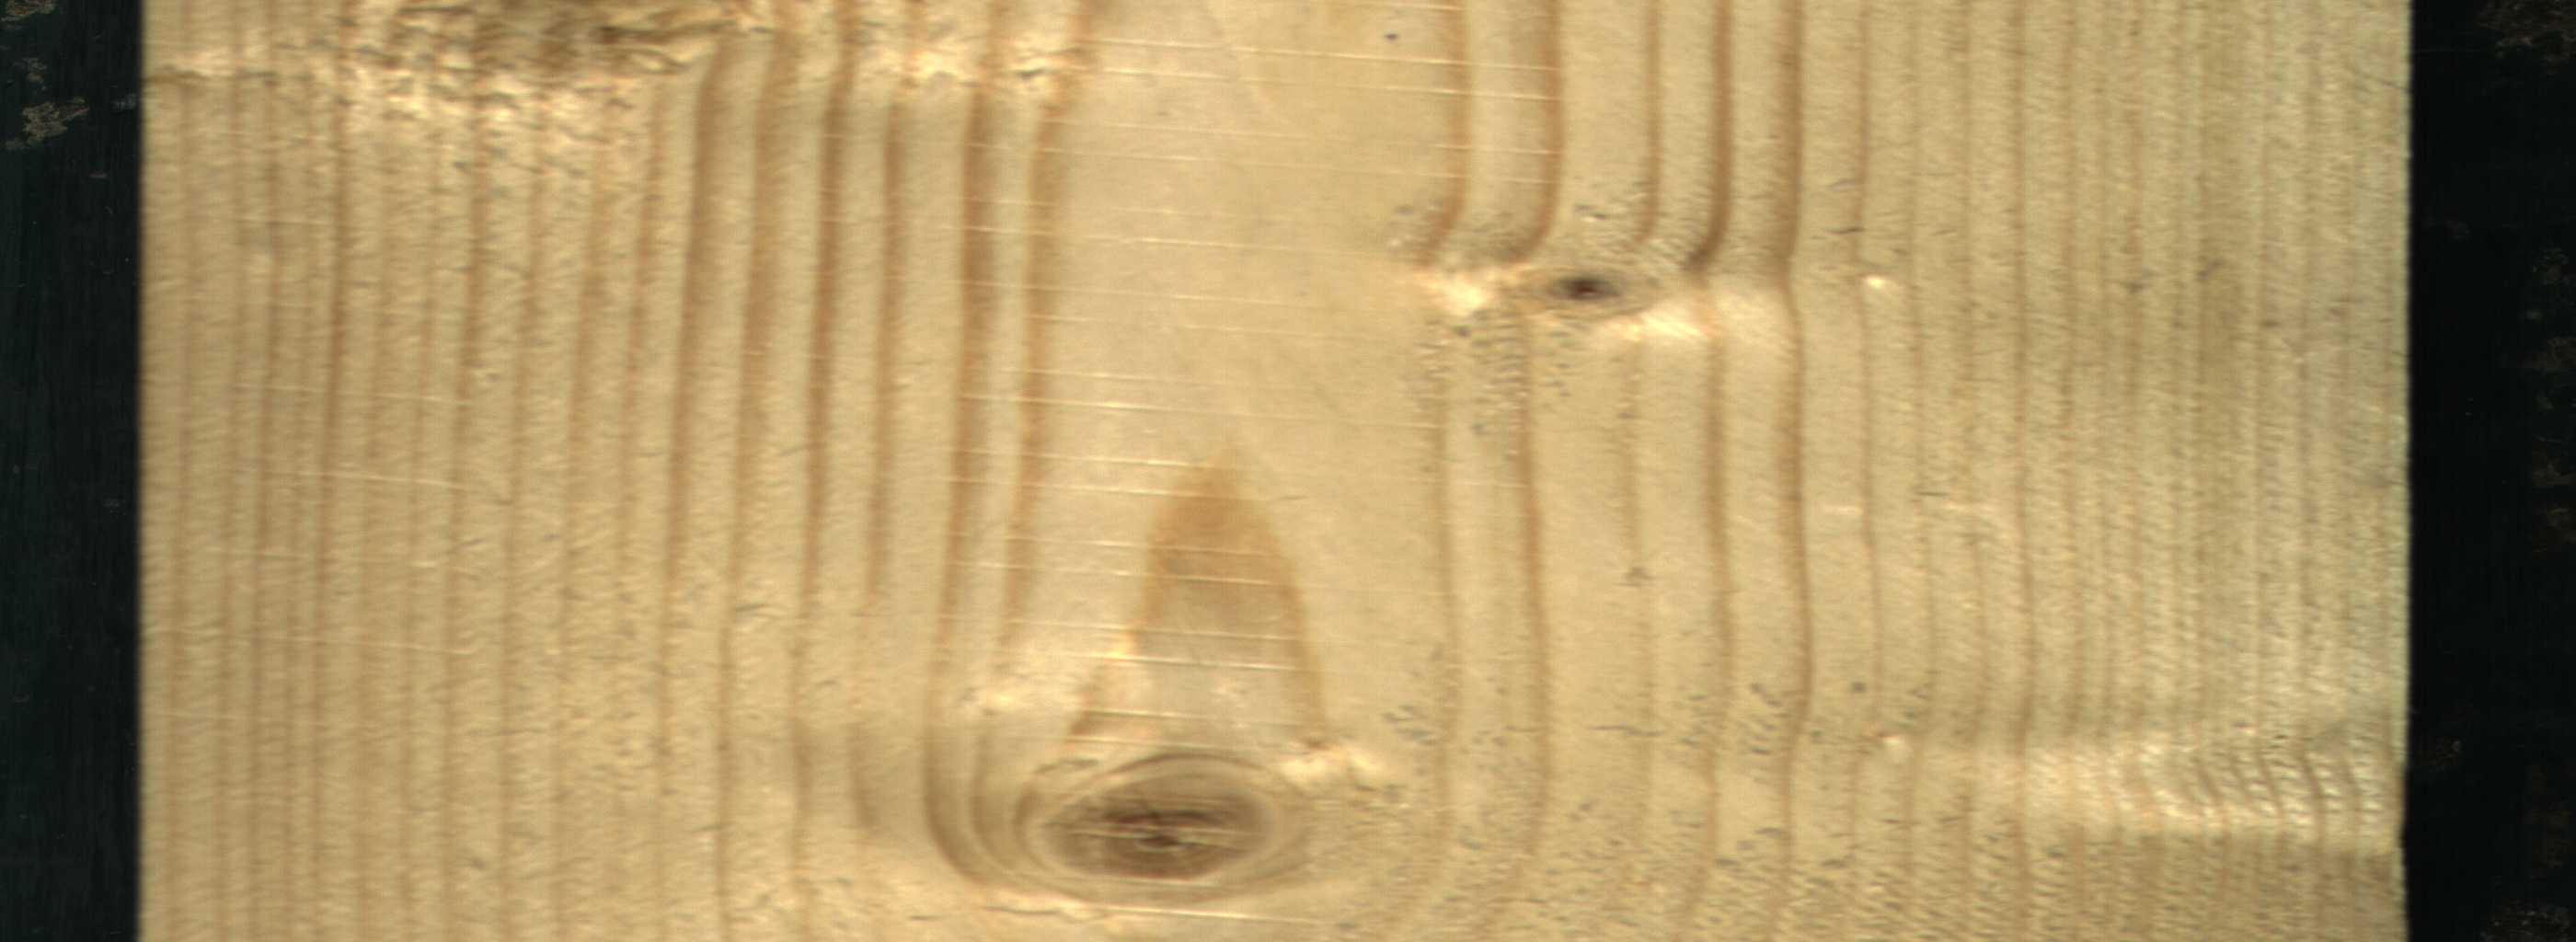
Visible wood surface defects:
Live_Knot
Live_Knot